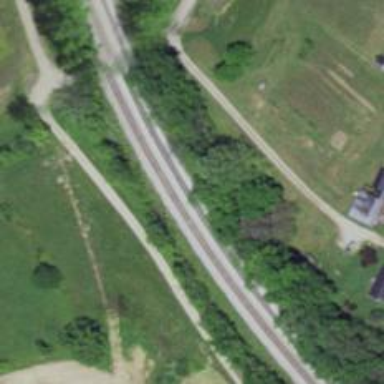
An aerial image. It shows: Railway track.